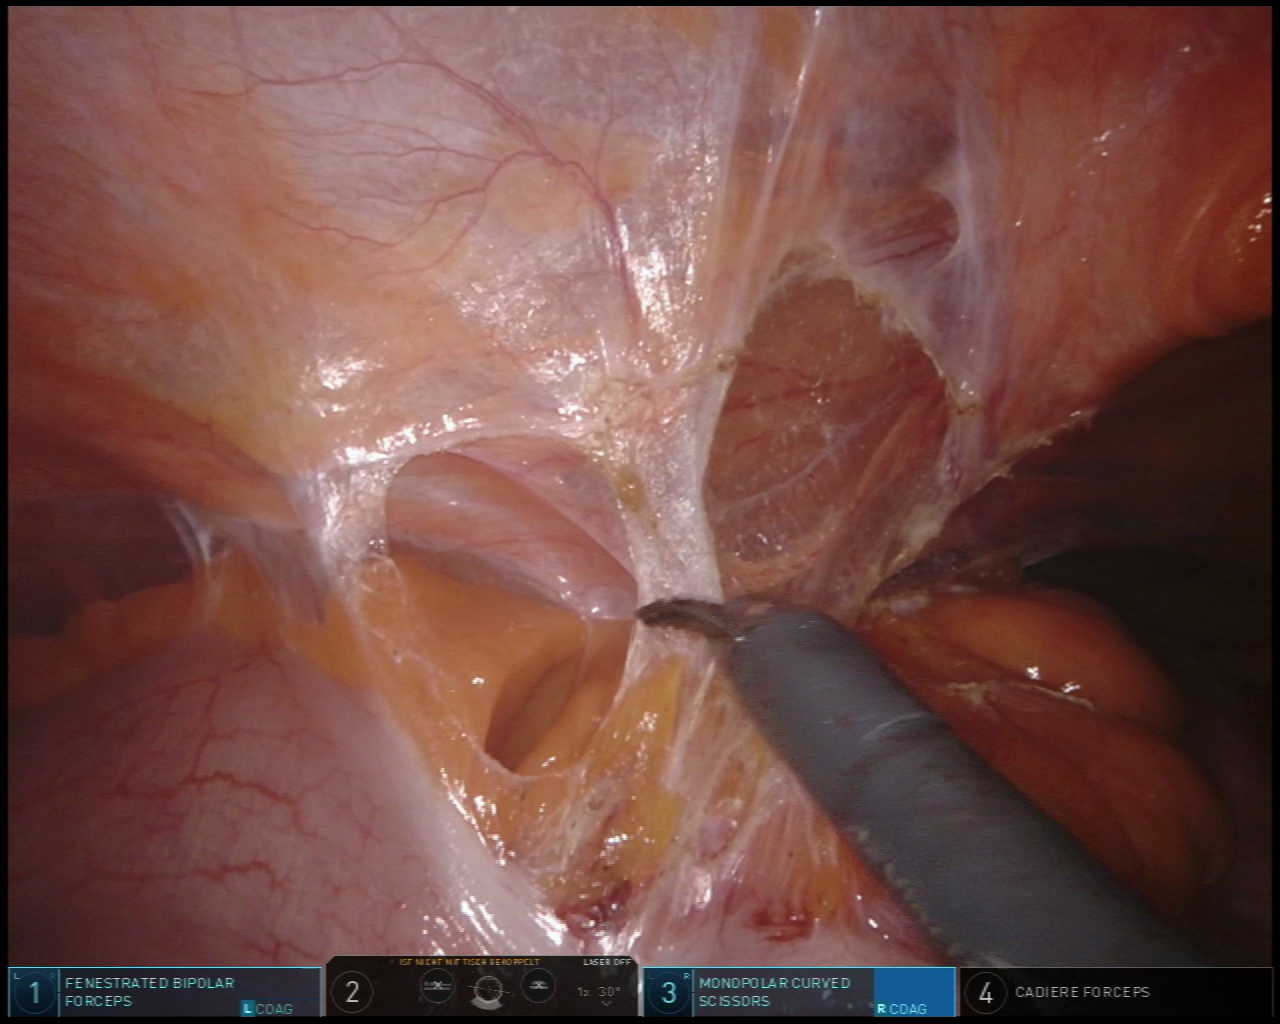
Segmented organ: colon
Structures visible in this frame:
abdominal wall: yes
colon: yes
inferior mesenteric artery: no
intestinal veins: no
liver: no
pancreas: no
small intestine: no
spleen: no
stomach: no
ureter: no
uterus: no
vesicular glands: no